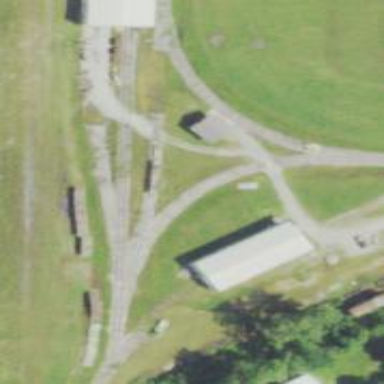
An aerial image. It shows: Preserved railway yard.